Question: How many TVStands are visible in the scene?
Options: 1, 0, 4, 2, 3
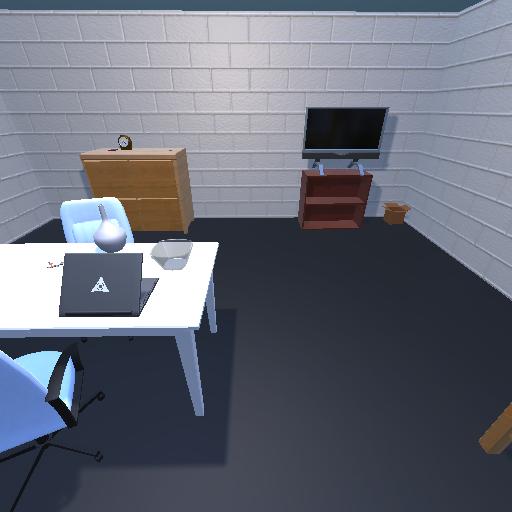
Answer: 1